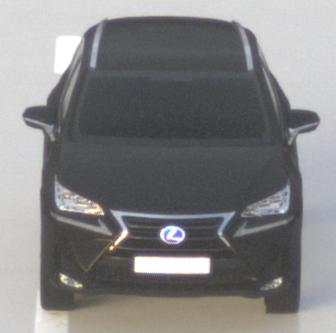
Make: Lexus
Model: NX 300h
Detailed model: NX (AZ1)
Model produced from: 2017/11
Model produced until: 2018/08
Doors: 5
Color: black
Road condition: wet road
Daytime: sunrise or sunset
Contrast: low contrast